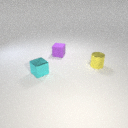
small purple rubber cube to the right of small cyan metal cube